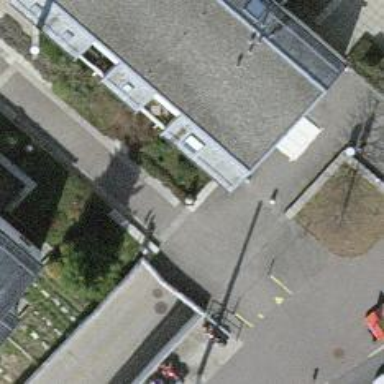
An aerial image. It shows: Bollard.